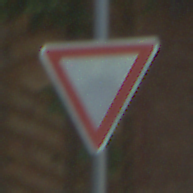
Verkehrszeichen: VorfahrtGewaehren
Umgebung: Outdoor, Suburban
Tageszeit: Midday
Wetter: Clear
Licht: Natural
Jahreszeit: NotSpecified
Kontrast: HighContrast